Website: home-depot
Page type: billing-address
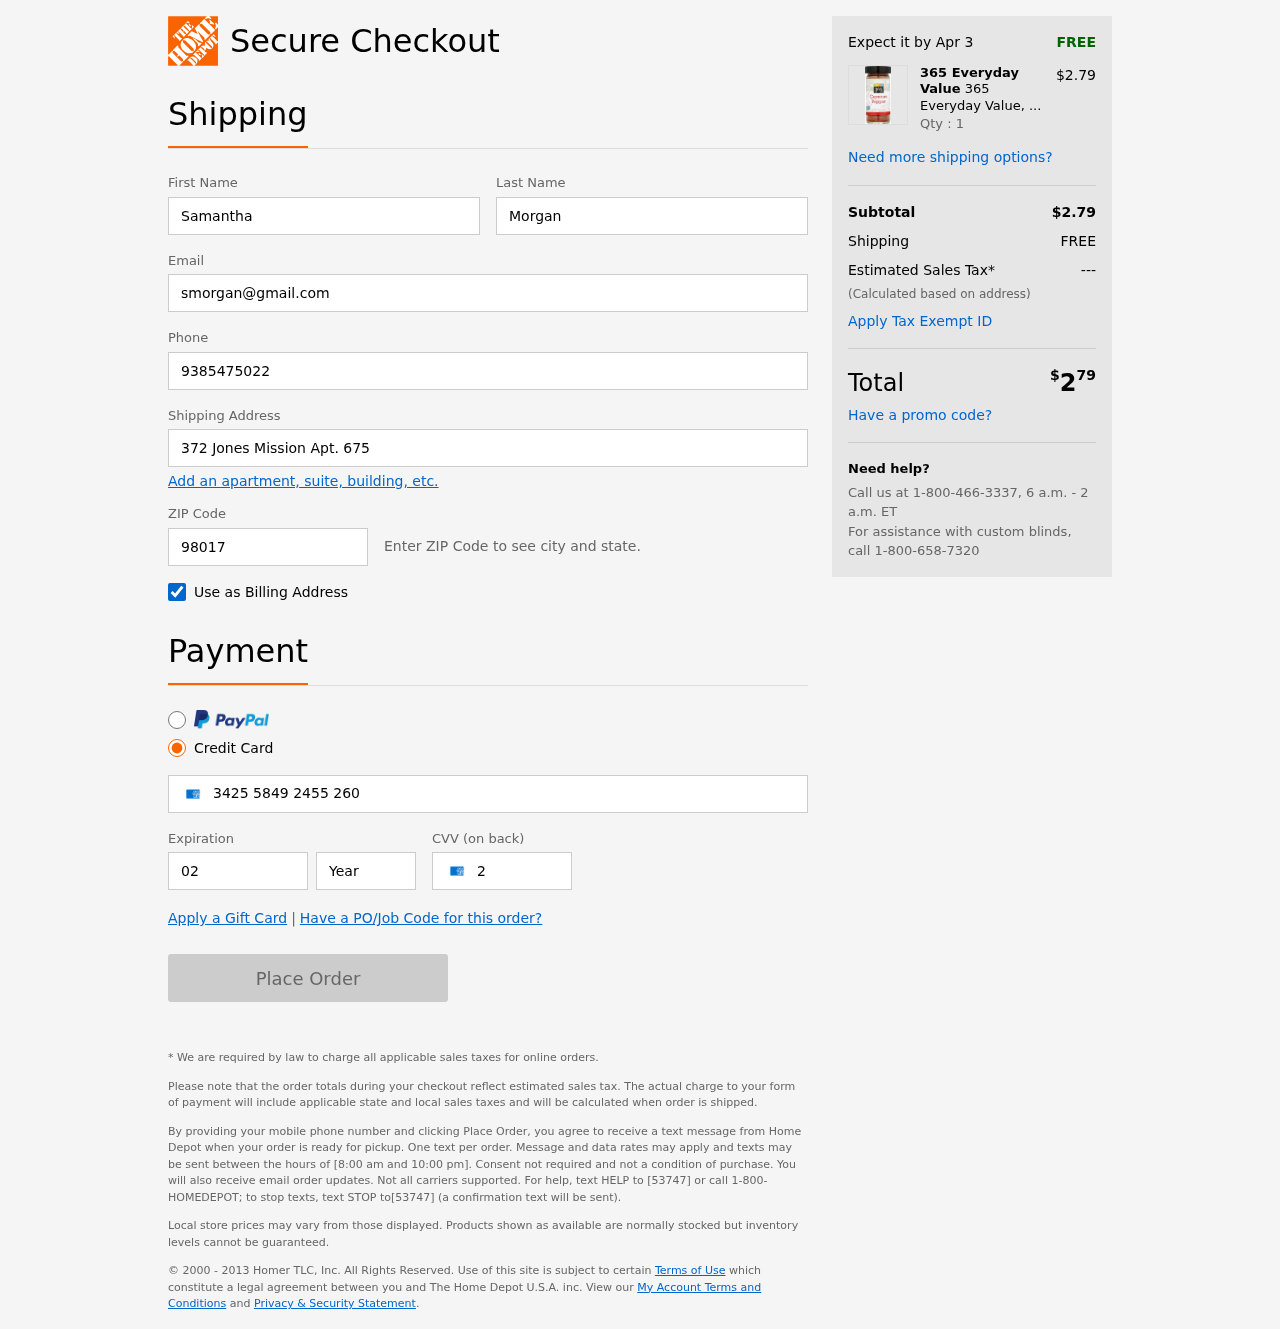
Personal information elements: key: PII_FIRSTNAME
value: Samantha
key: PII_LASTNAME
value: Morgan
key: PII_EMAIL
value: smorgan@gmail.com
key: PII_PHONE
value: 9385475022
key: PII_STREET
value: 372 Jones Mission Apt. 675
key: PII_POSTCODE
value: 98017
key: PII_CARD_NUMBER
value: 3425 5849 2455 260
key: PII_CARD_EXPIRY_MONTH
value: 02
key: PII_CARD_CVV
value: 2739
Product elements: key: PRODUCT1_BRAND
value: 365 Everyday Value
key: PRODUCT1_NAME
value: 365 Everyday Value, Cayenne Pepper, 1.76 oz
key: PRODUCT1_PRICE
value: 2.79
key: PRODUCT1_QUANTITY
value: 1
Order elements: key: ORDER_DELIVERY_DATE
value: Apr 3
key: ORDER_SUBTOTAL
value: $2.79
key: ORDER_SHIPPING_COST
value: FREE
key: ORDER_TAX
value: ---
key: ORDER_TOTAL2
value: $279